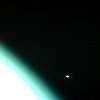
Label: space